Question: I have an application that uses JNI for some native functions that are in a DLL. The application runs correctly on windows XP, however when I run the program on Window 2000, I receive the following:

'''
java.lang.UnsatisfiedLinkError: C:\Program Files\Compunetix\stixDlls\CMSCI Dll.d
ll: The specified procedure could not be found
at java.lang.ClassLoader$NativeLibrary.load(Native Method)
at java.lang.ClassLoader.loadLibrary0(Unknown Source)
at java.lang.ClassLoader.loadLibrary(Unknown Source)
at java.lang.Runtime.load0(Unknown Source)
at java.lang.System.load(Unknown Source)
at com.compunetix.vsd.stix.main.Main.main(Main.java:165)
'''
Any ideas?
Thanks
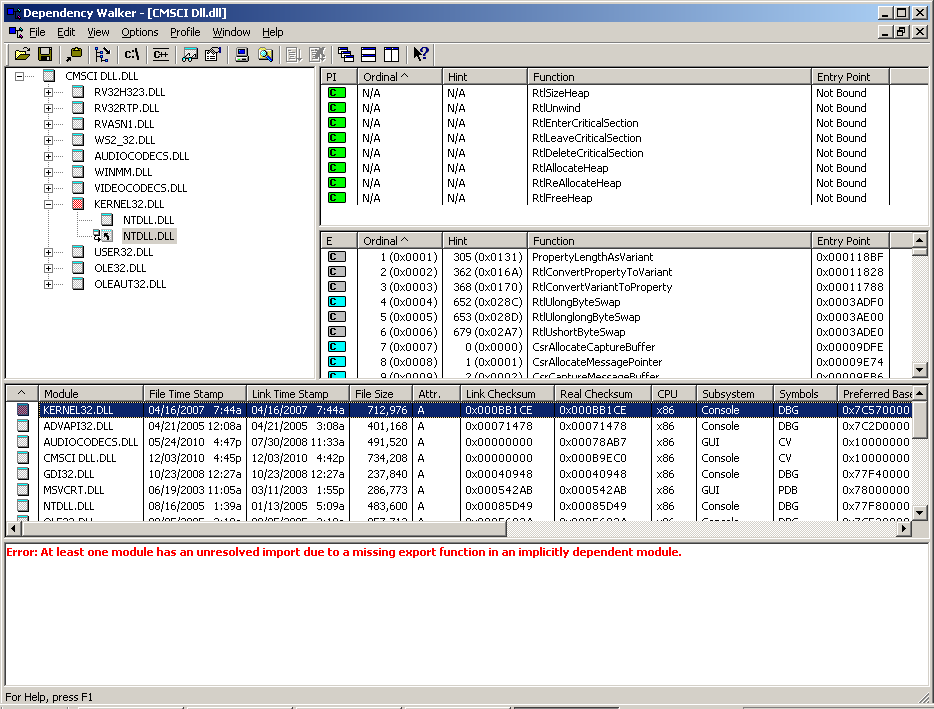
Answer: it might be that the dll uses another dll that is not available in that second machine. Use <URL> to find exactly what dll is missing.